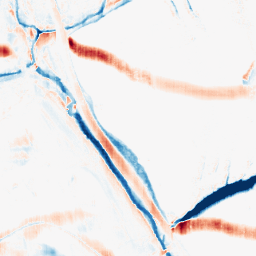
Category: morphological
Decomposition family: morphological_rect
Decomposition parameters: operation: average
width: 5
height: 20
Upsampling method: sinc_blackman
Upsampling parameters: scale: 8
kernel_size: 16
Upsampling scale: 8